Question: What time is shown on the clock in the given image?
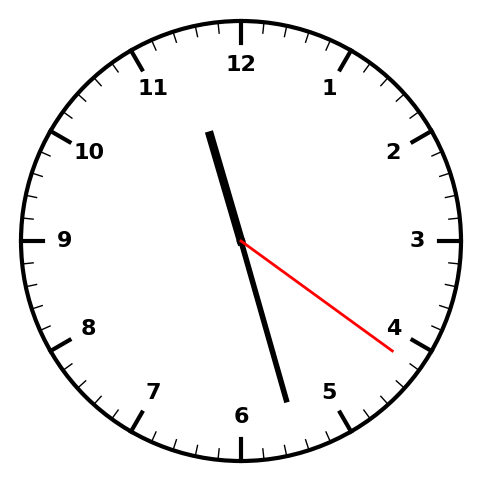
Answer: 11:27:21